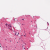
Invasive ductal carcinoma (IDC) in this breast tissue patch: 0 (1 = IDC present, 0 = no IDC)